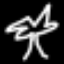
Label: palm tree